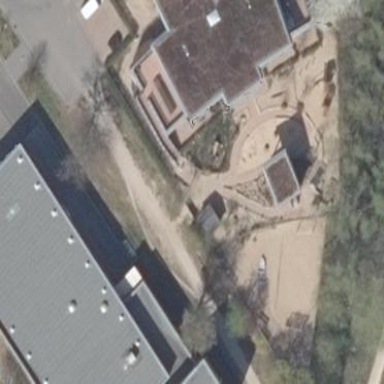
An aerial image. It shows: Kindergarten.